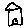
Label: house